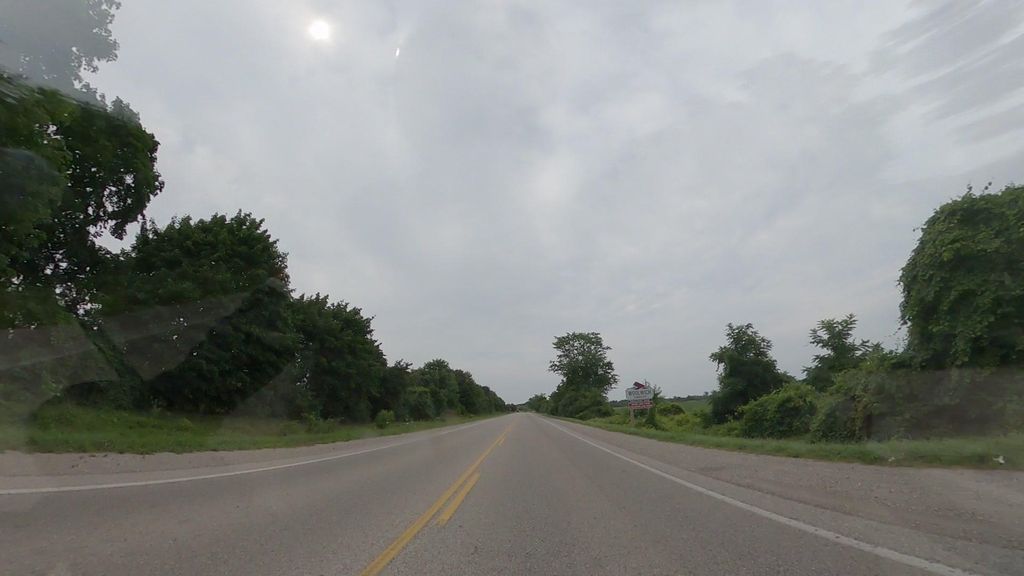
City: kitchener-waterloo